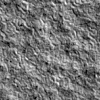
Atmospheric dust classification: not_dusty